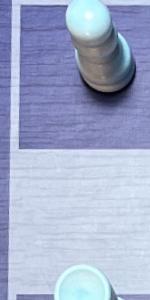
Label: Empty